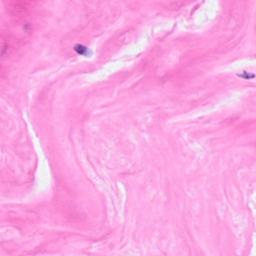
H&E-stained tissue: Breast